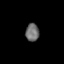
Tissue: prostate
Cell type: T cells
Senescence score: 0.3122
Nuclear area (px): 235
Mean DAPI intensity: 108.906